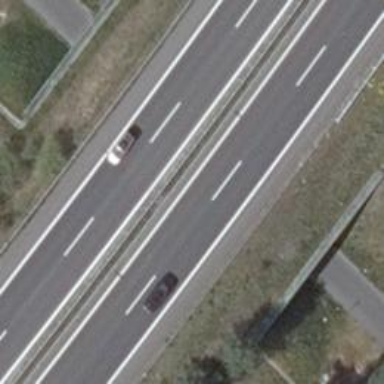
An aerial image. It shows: Trunk highway designated for motor vehicles.